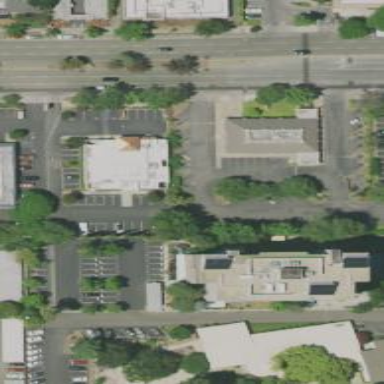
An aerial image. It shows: Retail area.